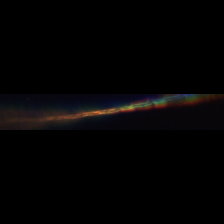
Taxon: Psuedo-nitzschia
Group: Diatoms